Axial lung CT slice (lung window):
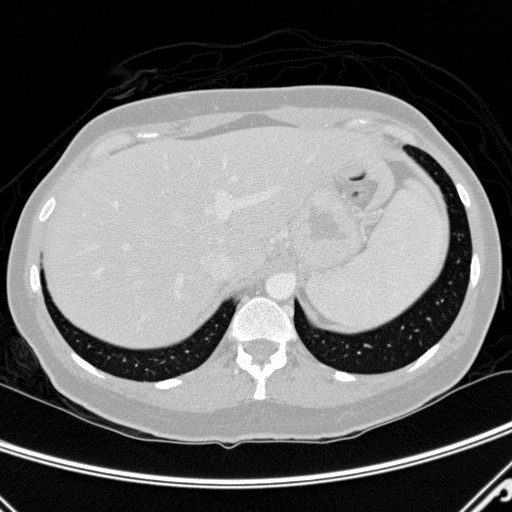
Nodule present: no